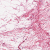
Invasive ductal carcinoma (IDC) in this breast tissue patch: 0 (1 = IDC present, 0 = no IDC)